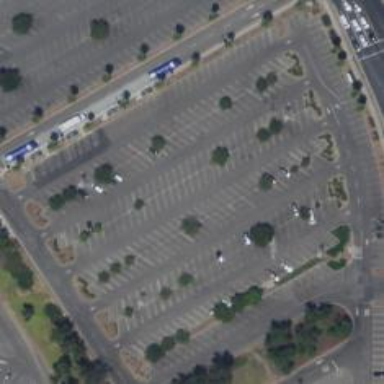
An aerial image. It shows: Parking area with asphalt surface designed for park and ride use.